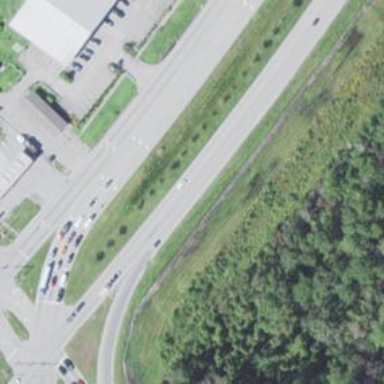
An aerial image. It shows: Trunk highway.